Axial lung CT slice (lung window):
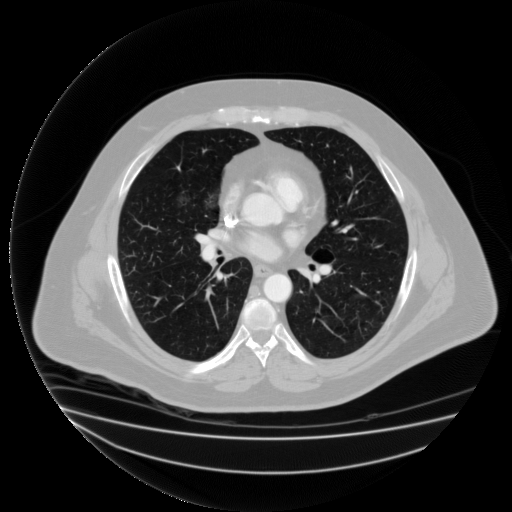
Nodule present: yes
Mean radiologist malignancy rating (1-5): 3.333